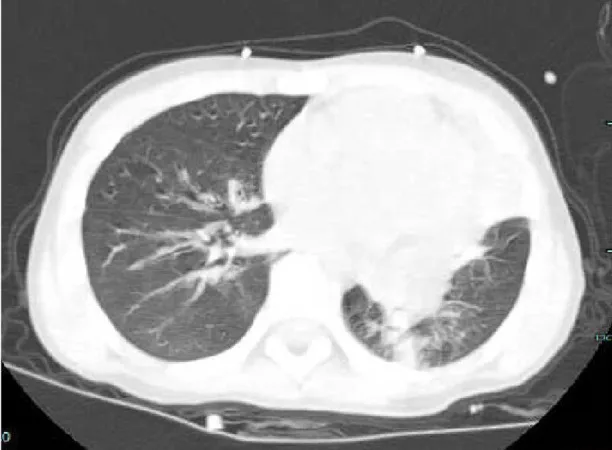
Ct scan on the day of admission (complete consolidation of the left upper lobe, bronchial obstruction of the left upper lobe, and large areas of high-density shadows in the left lower lobe).
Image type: radiology (ct)